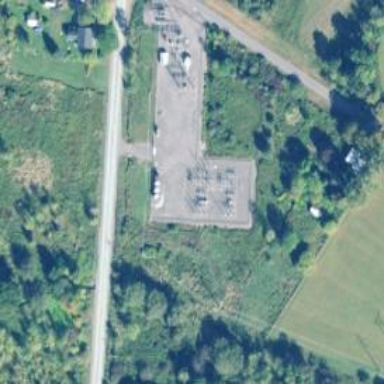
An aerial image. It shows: Power substation.